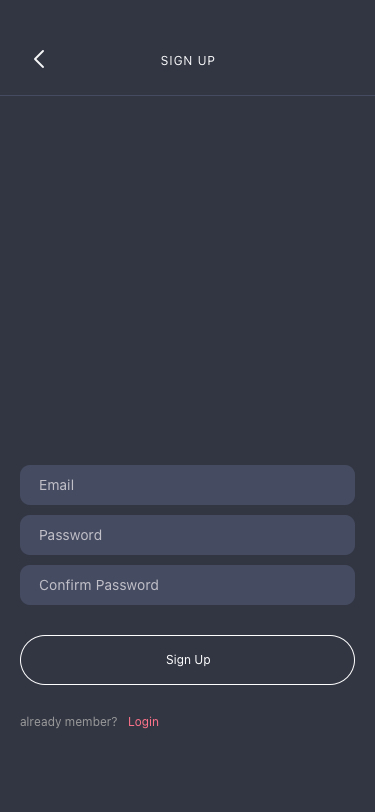
Text in this UI design:
already member?
Login
SIGN UP